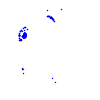
Particle: proton